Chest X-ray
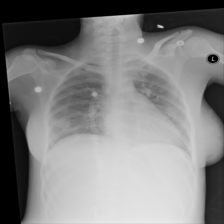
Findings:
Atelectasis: negative
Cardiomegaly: negative
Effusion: negative
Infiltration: negative
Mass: negative
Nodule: positive
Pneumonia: negative
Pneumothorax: negative
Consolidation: negative
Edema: negative
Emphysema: negative
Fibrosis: negative
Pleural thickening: negative
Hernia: negative